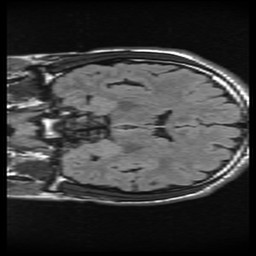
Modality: FLAIR
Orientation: coronal
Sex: male
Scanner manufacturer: ge
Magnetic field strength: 3 T
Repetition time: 9 s
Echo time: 0.1216 s